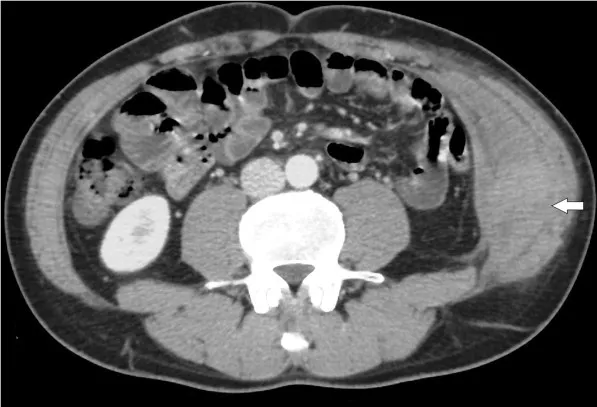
Contrast-enhanced CT. Contrast-enhanced CT did not show extravasation of the contrast material within the mass (white arrow).
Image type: radiology (ct)